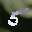
Label: 5